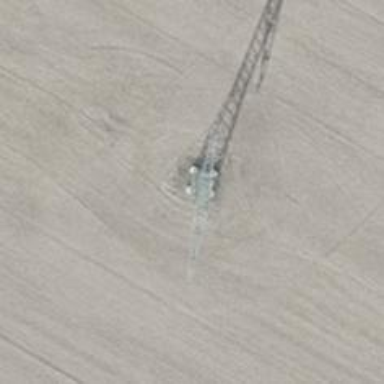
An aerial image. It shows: Power tower.